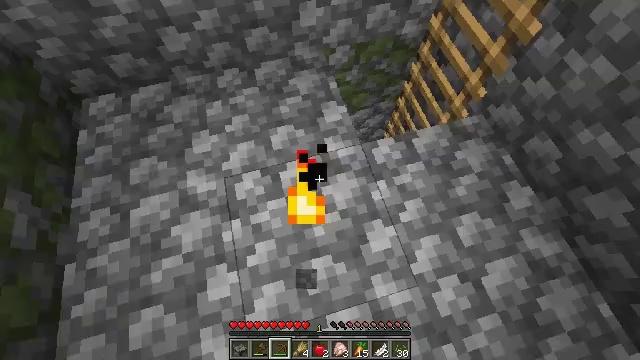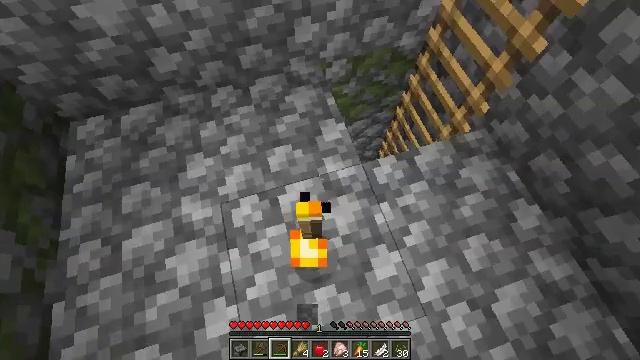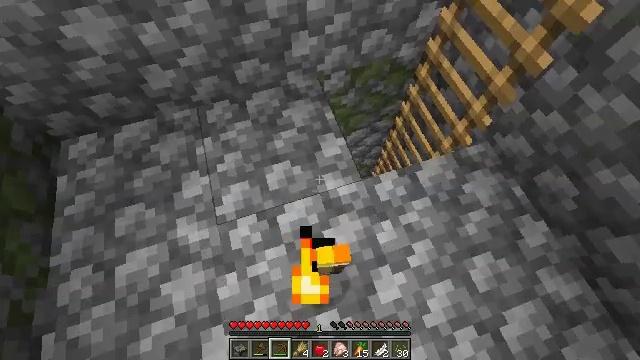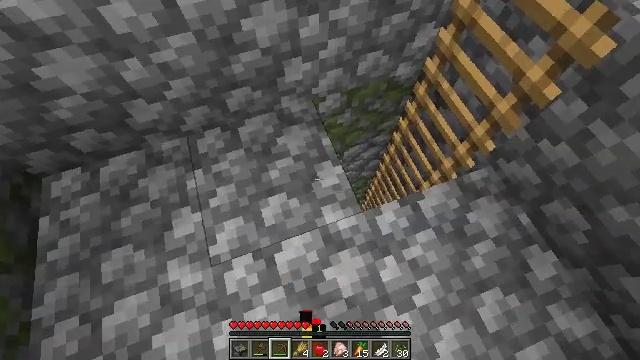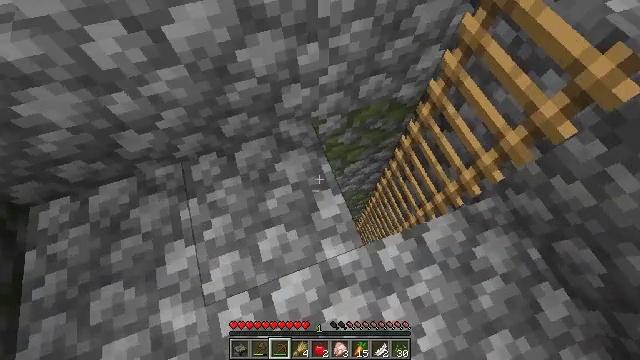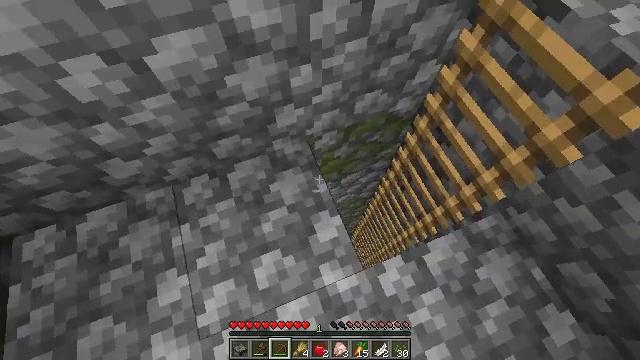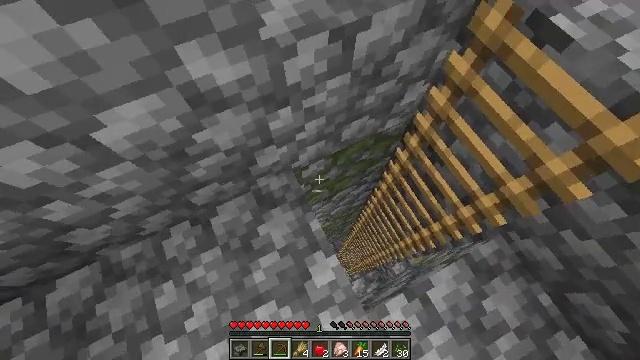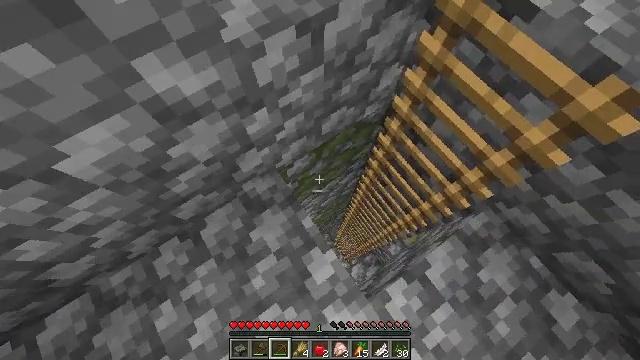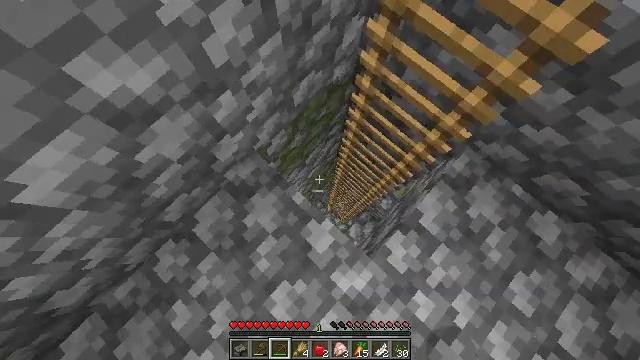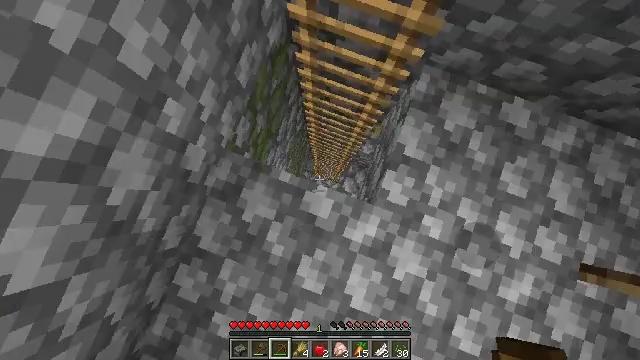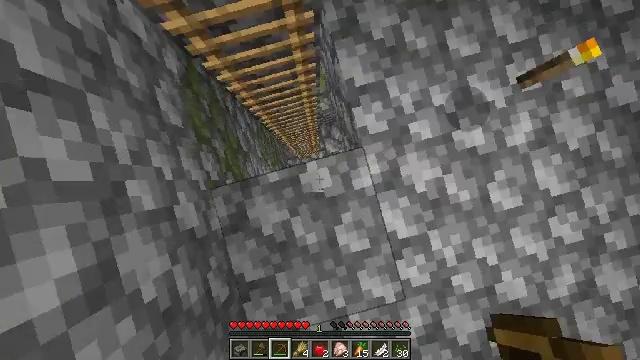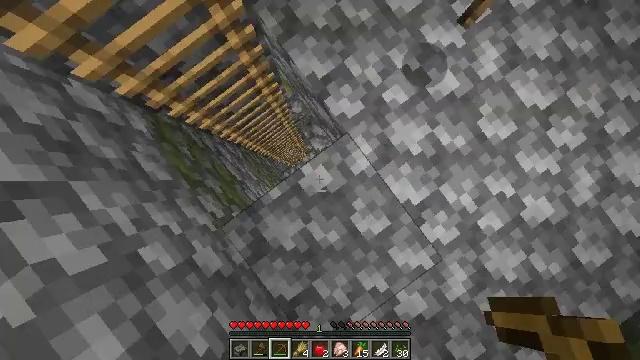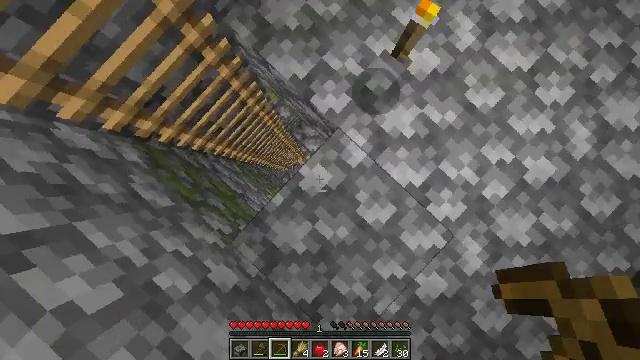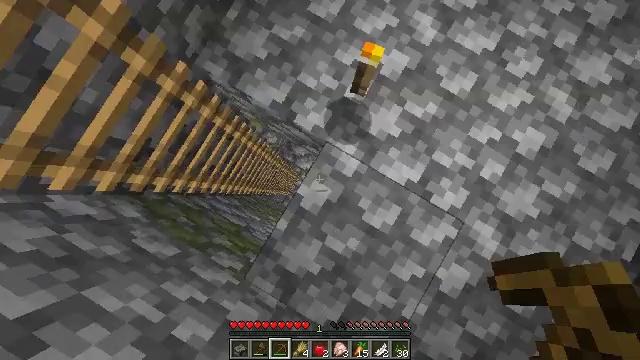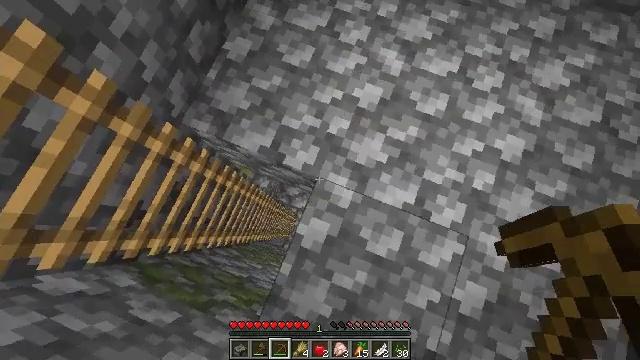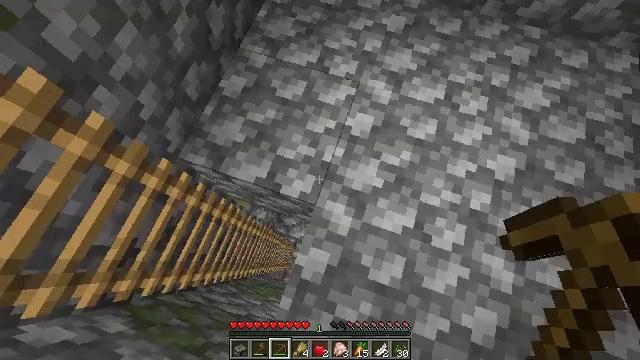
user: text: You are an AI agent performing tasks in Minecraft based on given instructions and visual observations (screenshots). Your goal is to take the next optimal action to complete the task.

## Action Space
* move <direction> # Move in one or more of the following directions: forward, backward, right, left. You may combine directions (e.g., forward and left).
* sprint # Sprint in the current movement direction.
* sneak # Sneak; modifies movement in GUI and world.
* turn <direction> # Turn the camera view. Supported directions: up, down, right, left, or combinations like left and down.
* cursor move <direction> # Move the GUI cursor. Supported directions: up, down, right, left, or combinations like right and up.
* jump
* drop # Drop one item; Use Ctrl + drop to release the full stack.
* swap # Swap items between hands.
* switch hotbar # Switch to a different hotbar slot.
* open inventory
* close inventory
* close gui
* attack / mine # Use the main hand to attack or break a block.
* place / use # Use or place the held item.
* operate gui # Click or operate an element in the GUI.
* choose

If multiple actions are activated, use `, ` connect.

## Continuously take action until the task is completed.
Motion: motion action
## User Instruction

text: Left click to collect the wall torch.
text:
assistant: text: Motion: move forward, turn right
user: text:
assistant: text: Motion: move forward
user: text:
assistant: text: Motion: move forward, turn right
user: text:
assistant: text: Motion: move forward
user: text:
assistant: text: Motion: move forward, turn right
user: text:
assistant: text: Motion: turn right and down
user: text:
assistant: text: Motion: turn right and down
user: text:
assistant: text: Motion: turn right and down
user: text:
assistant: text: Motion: turn right and down
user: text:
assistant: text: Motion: turn right and down
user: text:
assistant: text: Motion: turn right and down
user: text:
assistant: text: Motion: turn right
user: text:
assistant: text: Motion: turn right and up
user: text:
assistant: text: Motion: turn right and up
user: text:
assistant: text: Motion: turn right and up
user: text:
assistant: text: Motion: turn right and up
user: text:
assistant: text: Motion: turn right and up
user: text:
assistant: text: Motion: turn up
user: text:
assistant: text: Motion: turn up
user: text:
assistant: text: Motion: turn up
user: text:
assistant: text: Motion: no_op
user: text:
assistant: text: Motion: no_op
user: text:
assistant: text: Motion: turn left
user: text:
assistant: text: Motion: move forward, turn left and down
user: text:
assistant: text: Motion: move forward and move left, turn left and down
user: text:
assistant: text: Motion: move forward and move left, turn left
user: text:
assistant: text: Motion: move forward and move left
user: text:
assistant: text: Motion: move forward and move left, turn right
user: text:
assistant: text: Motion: move forward, turn right and down
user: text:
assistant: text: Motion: turn right